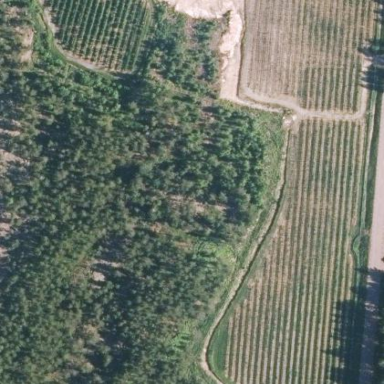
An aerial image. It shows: Orchard.